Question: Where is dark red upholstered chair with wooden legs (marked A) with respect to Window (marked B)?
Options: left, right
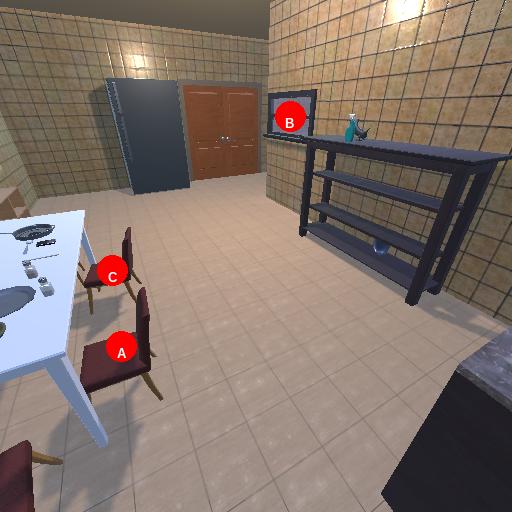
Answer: left